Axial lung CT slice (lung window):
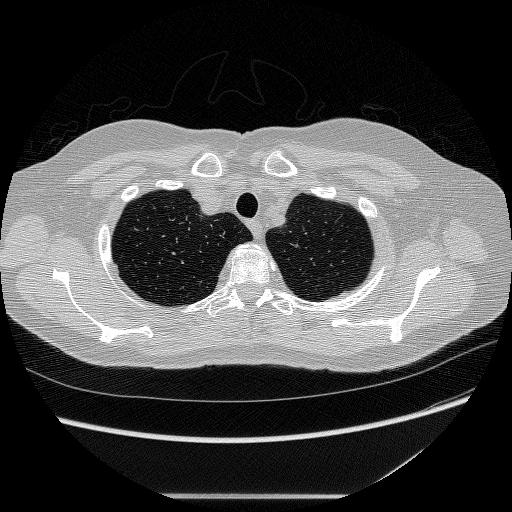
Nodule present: no